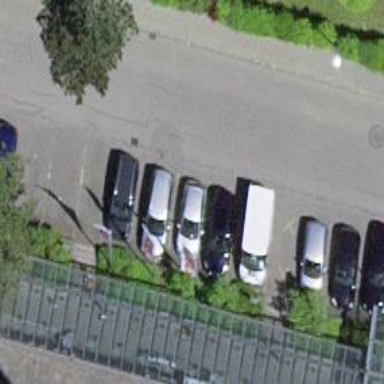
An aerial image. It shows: Parking available on the street side.